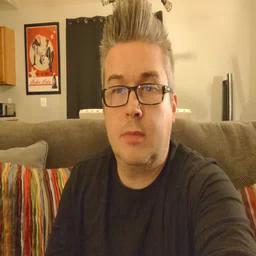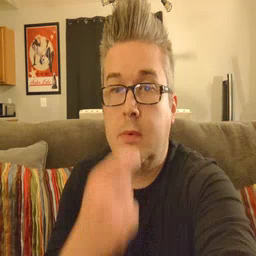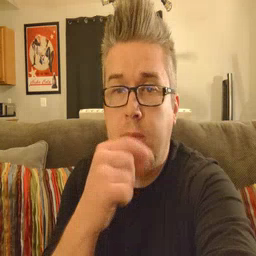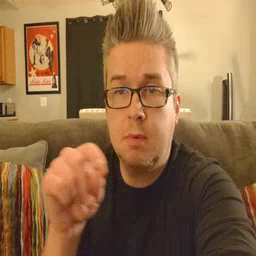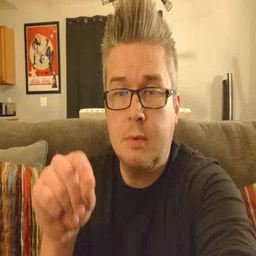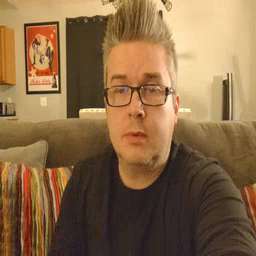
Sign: pencil